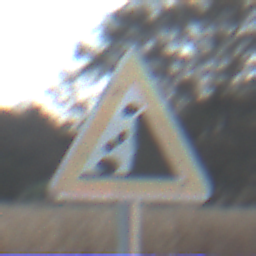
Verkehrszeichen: SteinschlagRechts
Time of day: SunriseSunset
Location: Outdoor (Nature)
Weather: Clear
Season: Winter
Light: Natural